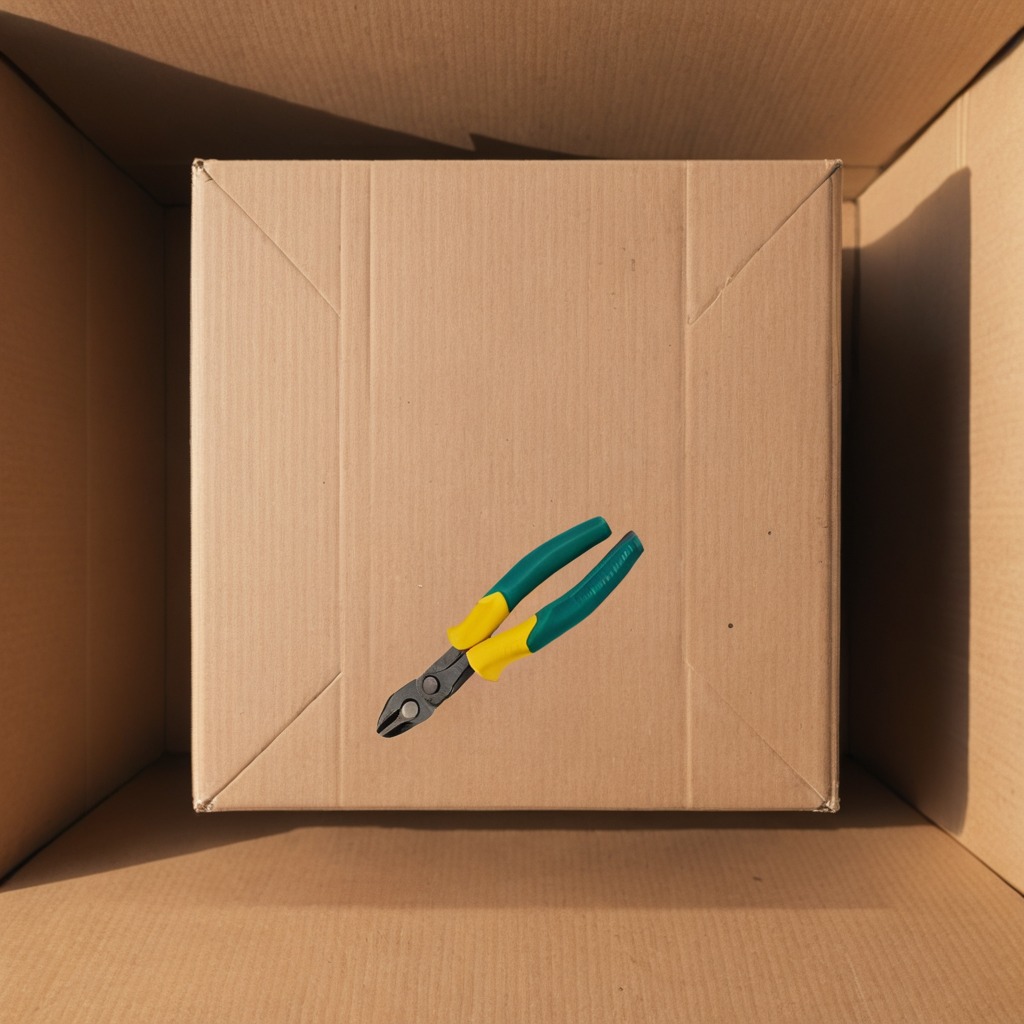
A plier is lying on the cardboard box surface.